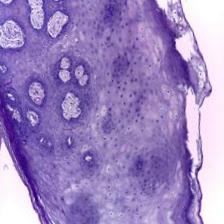
Diagnosis: Normal